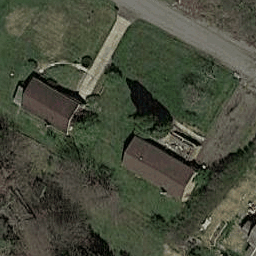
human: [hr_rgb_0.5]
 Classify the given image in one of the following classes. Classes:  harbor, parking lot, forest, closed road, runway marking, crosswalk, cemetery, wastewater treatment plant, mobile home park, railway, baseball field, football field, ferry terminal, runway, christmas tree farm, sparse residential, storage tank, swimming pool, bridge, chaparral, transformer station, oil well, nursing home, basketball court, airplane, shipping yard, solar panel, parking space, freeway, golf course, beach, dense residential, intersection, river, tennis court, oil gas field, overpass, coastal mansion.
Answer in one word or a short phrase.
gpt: sparse residential